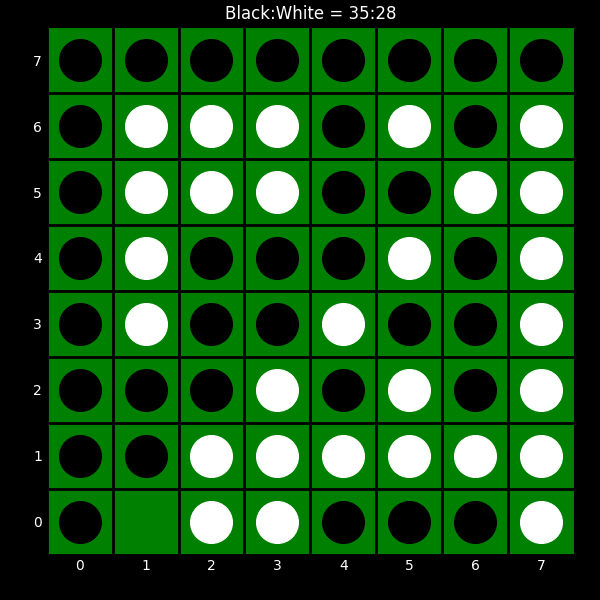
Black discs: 35
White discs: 28